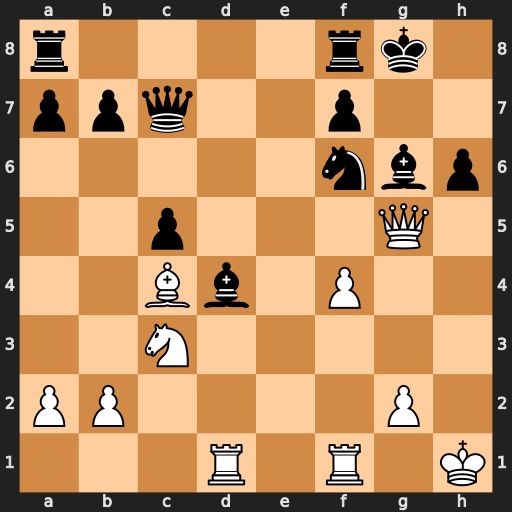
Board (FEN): r4rk1/ppq2p2/5nbp/2p3Q1/2Bb1P2/2N5/PP4P1/3R1R1K
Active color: w
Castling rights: -
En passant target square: -
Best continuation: Qxg6+ Kh8 Qxh6+